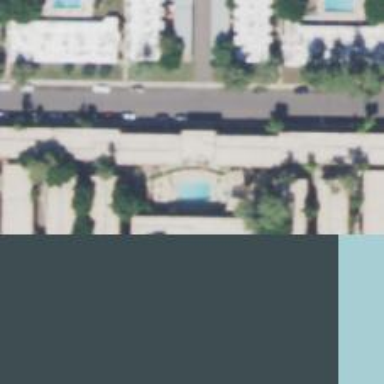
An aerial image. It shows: Swimming pool located in leisure land.